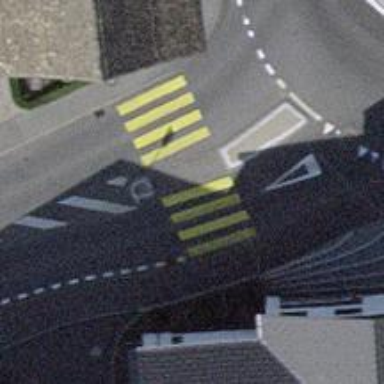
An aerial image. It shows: Uncontrolled crossing with zebra marking and island.